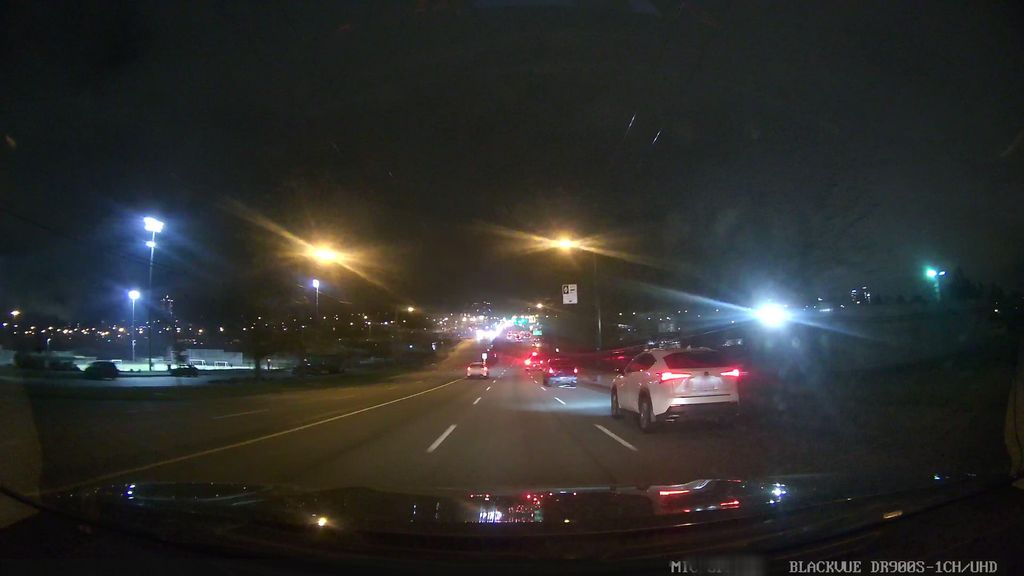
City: vancouver